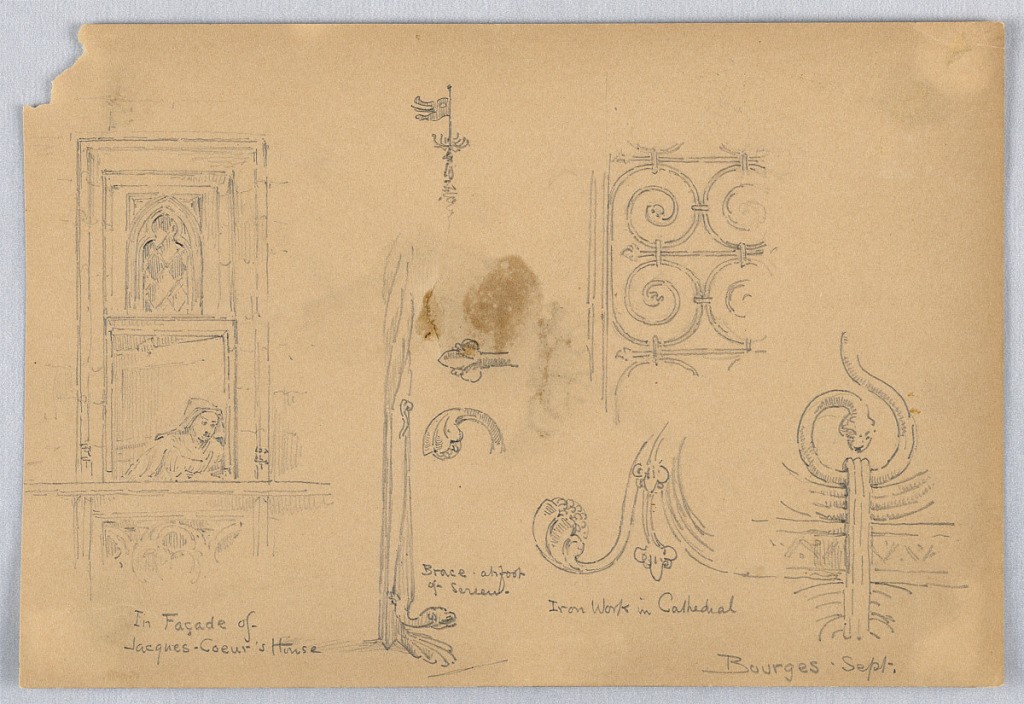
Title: Sketches at Bourges
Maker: Arnold William Brunner, American, 1857–1925
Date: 1883
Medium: Graphite brown paper
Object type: Drawing
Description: Left, woman in façde, leaning slightly forward. Right, details of metalwork.